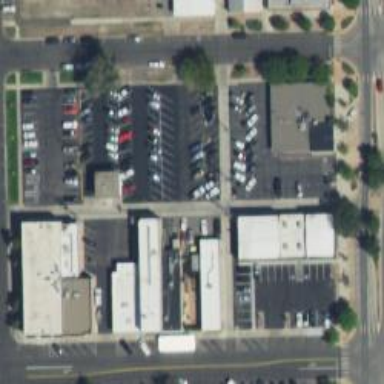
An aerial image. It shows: Parking space.